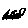
Label: bird